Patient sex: M
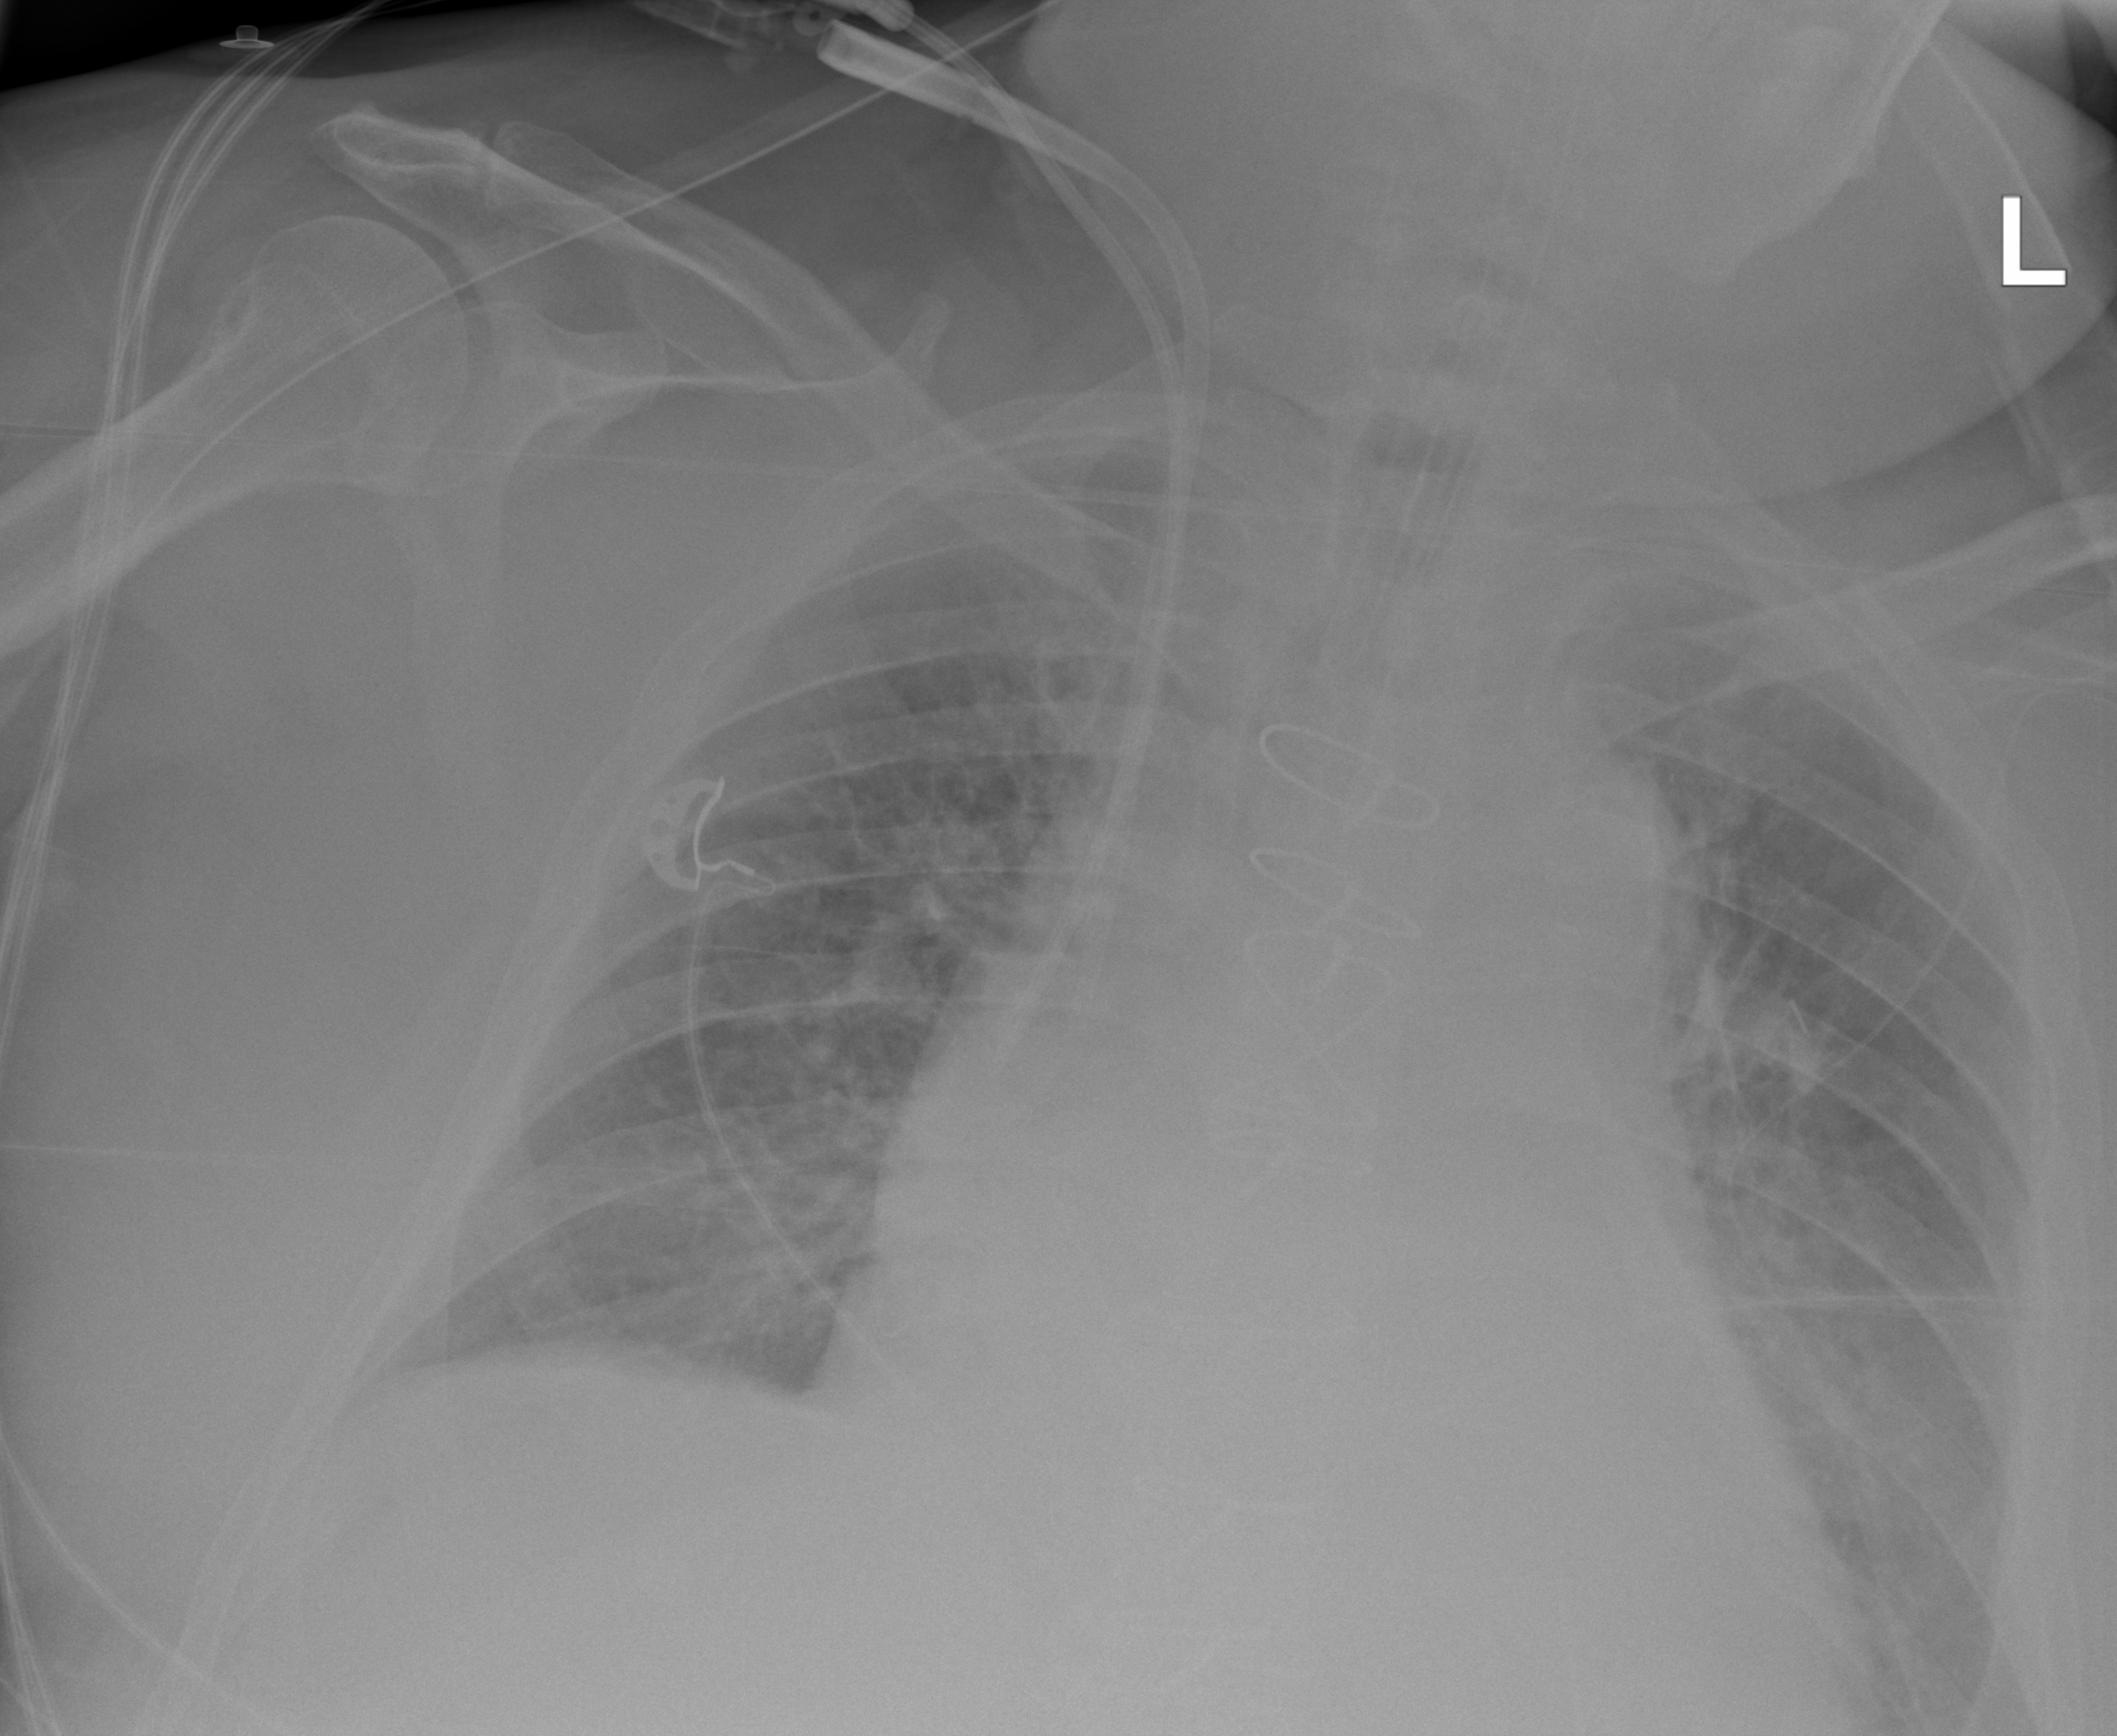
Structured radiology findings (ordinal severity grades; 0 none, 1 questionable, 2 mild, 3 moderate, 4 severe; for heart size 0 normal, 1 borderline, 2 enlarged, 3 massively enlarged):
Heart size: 2
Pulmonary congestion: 2
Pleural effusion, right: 0
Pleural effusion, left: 2
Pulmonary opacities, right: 2
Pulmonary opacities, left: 2
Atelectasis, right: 2
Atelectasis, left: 2